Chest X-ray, AP view. Patient: 35 years old, sex F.
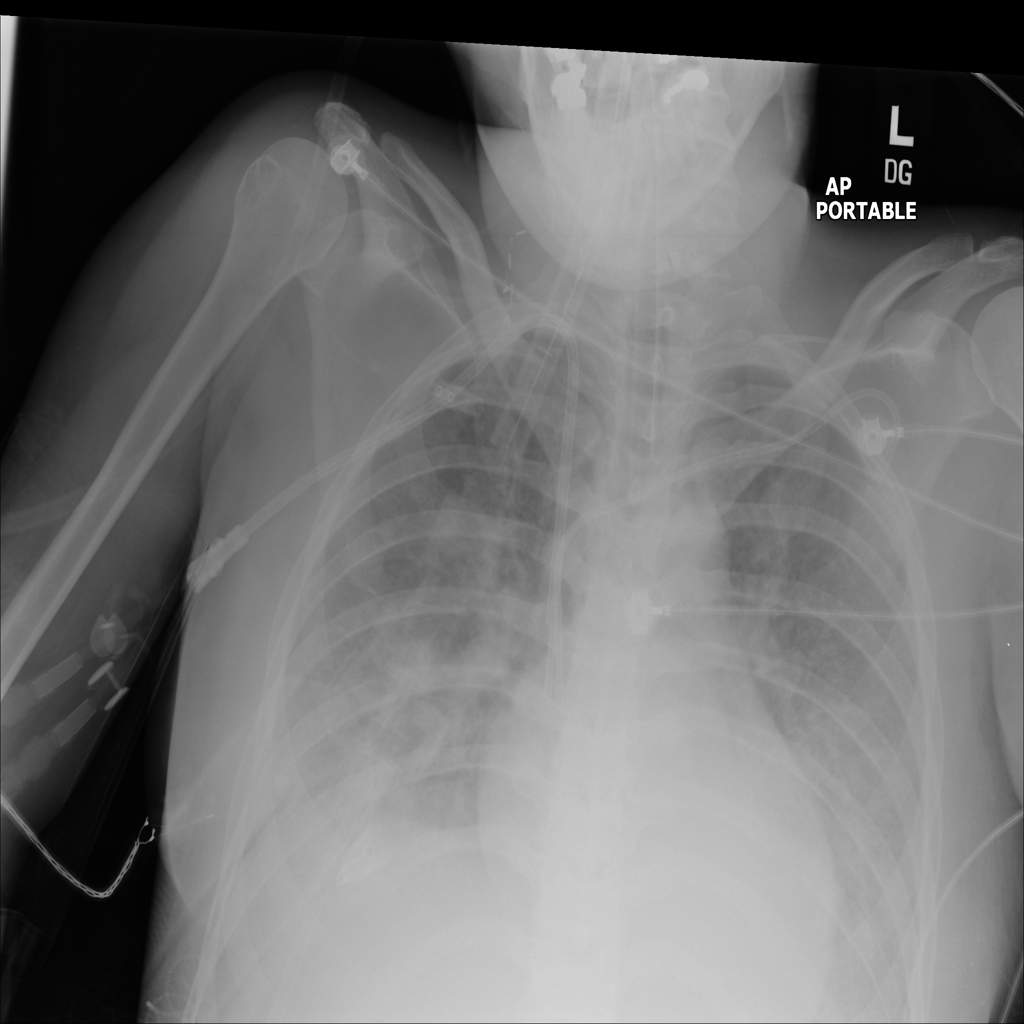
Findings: No Finding